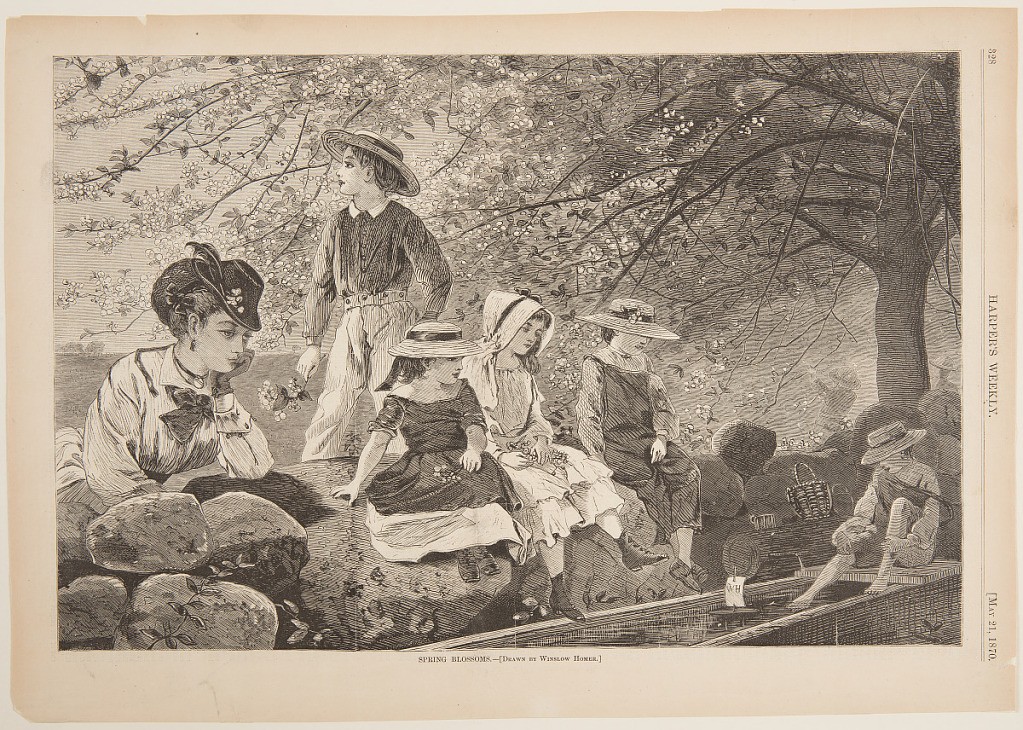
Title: Spring Blossoms
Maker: Winslow Homer, American, 1836–1910
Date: May 21, 1870
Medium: Wood engraving in black ink on paper
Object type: Print
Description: View of children sitting on a stone wall under a blossoming fruit tree. At left, a woman leans on the wall with her left elbow, her chin resting on her hand.